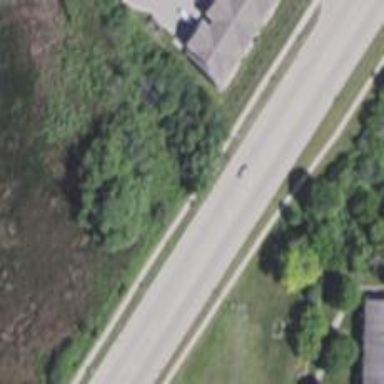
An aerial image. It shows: Footway along the road.